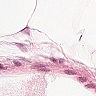
Metastatic tissue present: no